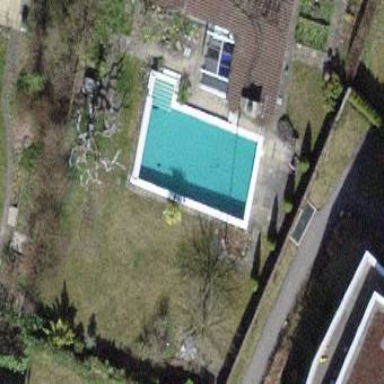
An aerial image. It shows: Swimming pool located in leisure land.